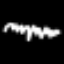
Label: squiggle